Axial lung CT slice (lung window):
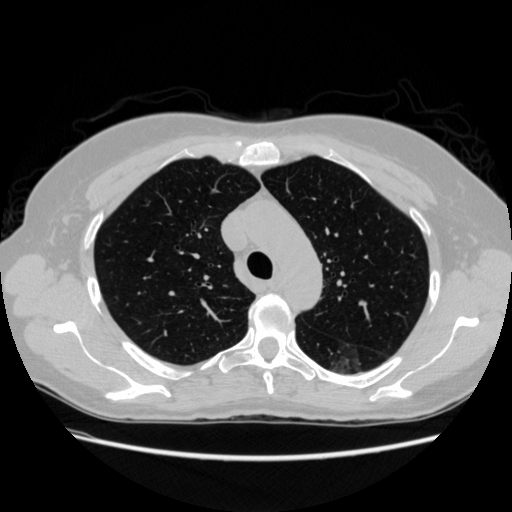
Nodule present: yes
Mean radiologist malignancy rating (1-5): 4.5